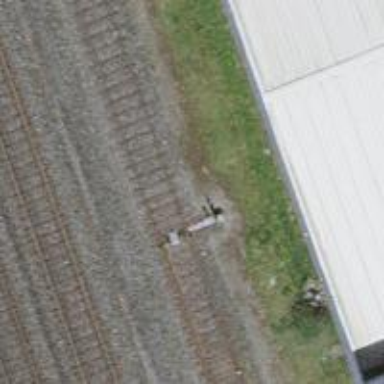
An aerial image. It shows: Railway switch.